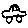
Label: car